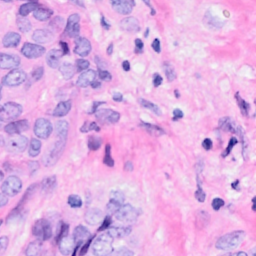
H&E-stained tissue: Breast